Field crop: tomato
Growth stage: 1
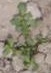
Species: portulaca